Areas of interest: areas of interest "Badminton Court"
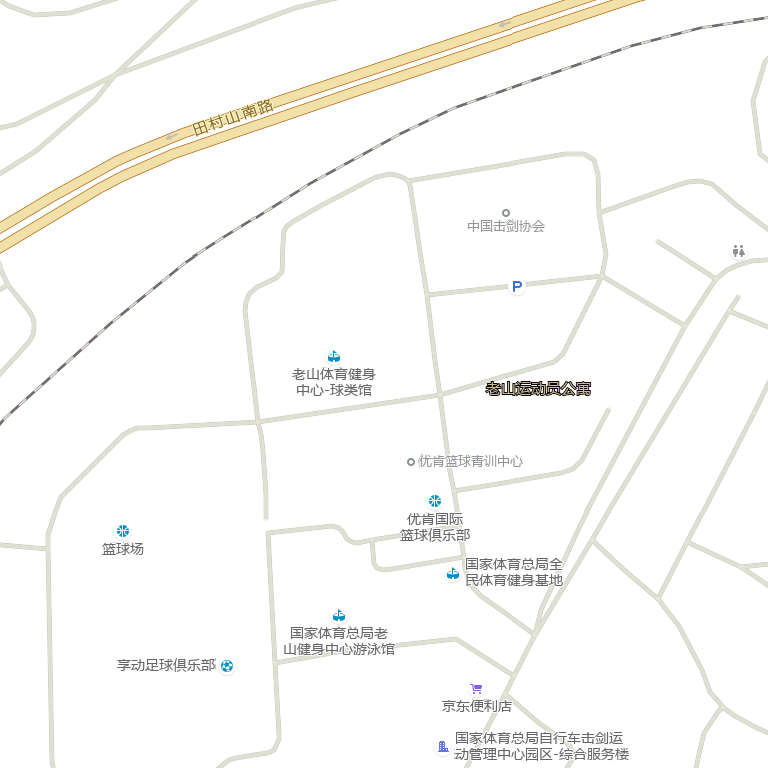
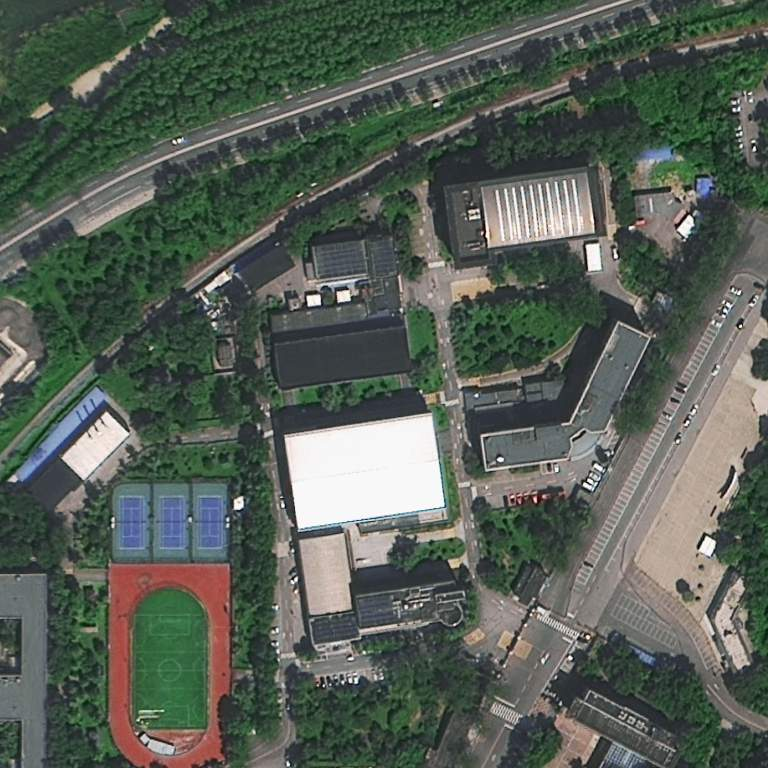